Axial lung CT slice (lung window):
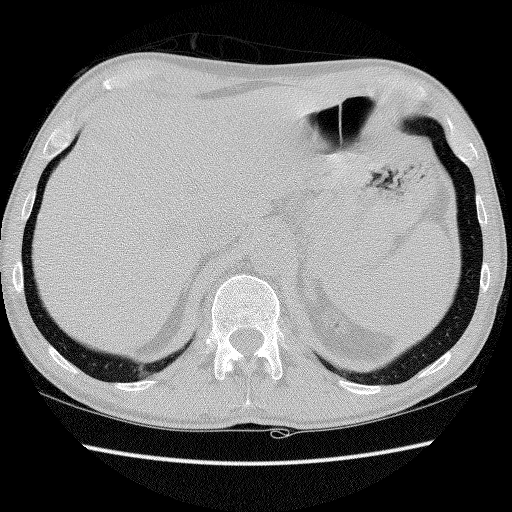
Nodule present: no